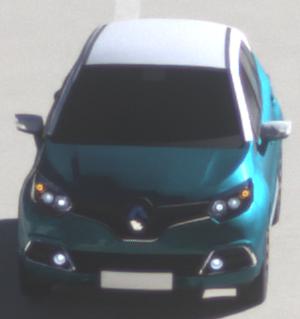
Make: Renault
Model: Captur ENERGY TCe 90
Detailed model: Captur (I)
Model produced from: 2013/06
Model produced until: 2015/05
Doors: 5
Color: blue
Road condition: dry road
Daytime: morning or afternoon
Contrast: high contrast